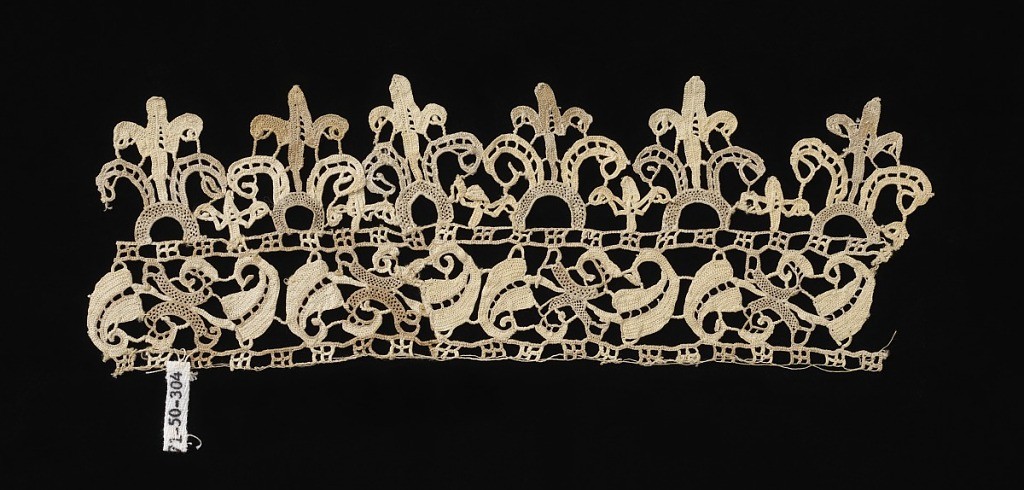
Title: Border
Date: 17th century
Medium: linen Technique: punto in aria needle lace
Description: Fragment of a border with plant-like tabs in shades of natural linen.